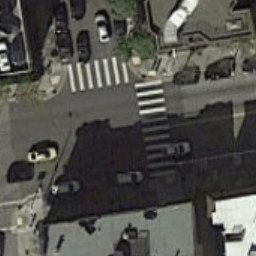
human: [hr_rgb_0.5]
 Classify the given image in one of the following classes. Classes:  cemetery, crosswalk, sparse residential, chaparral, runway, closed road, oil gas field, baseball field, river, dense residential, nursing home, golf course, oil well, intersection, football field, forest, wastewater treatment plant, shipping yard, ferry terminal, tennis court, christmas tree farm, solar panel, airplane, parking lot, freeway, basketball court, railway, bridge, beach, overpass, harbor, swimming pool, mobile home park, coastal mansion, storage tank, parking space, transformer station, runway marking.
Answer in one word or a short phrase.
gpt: crosswalk